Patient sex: M
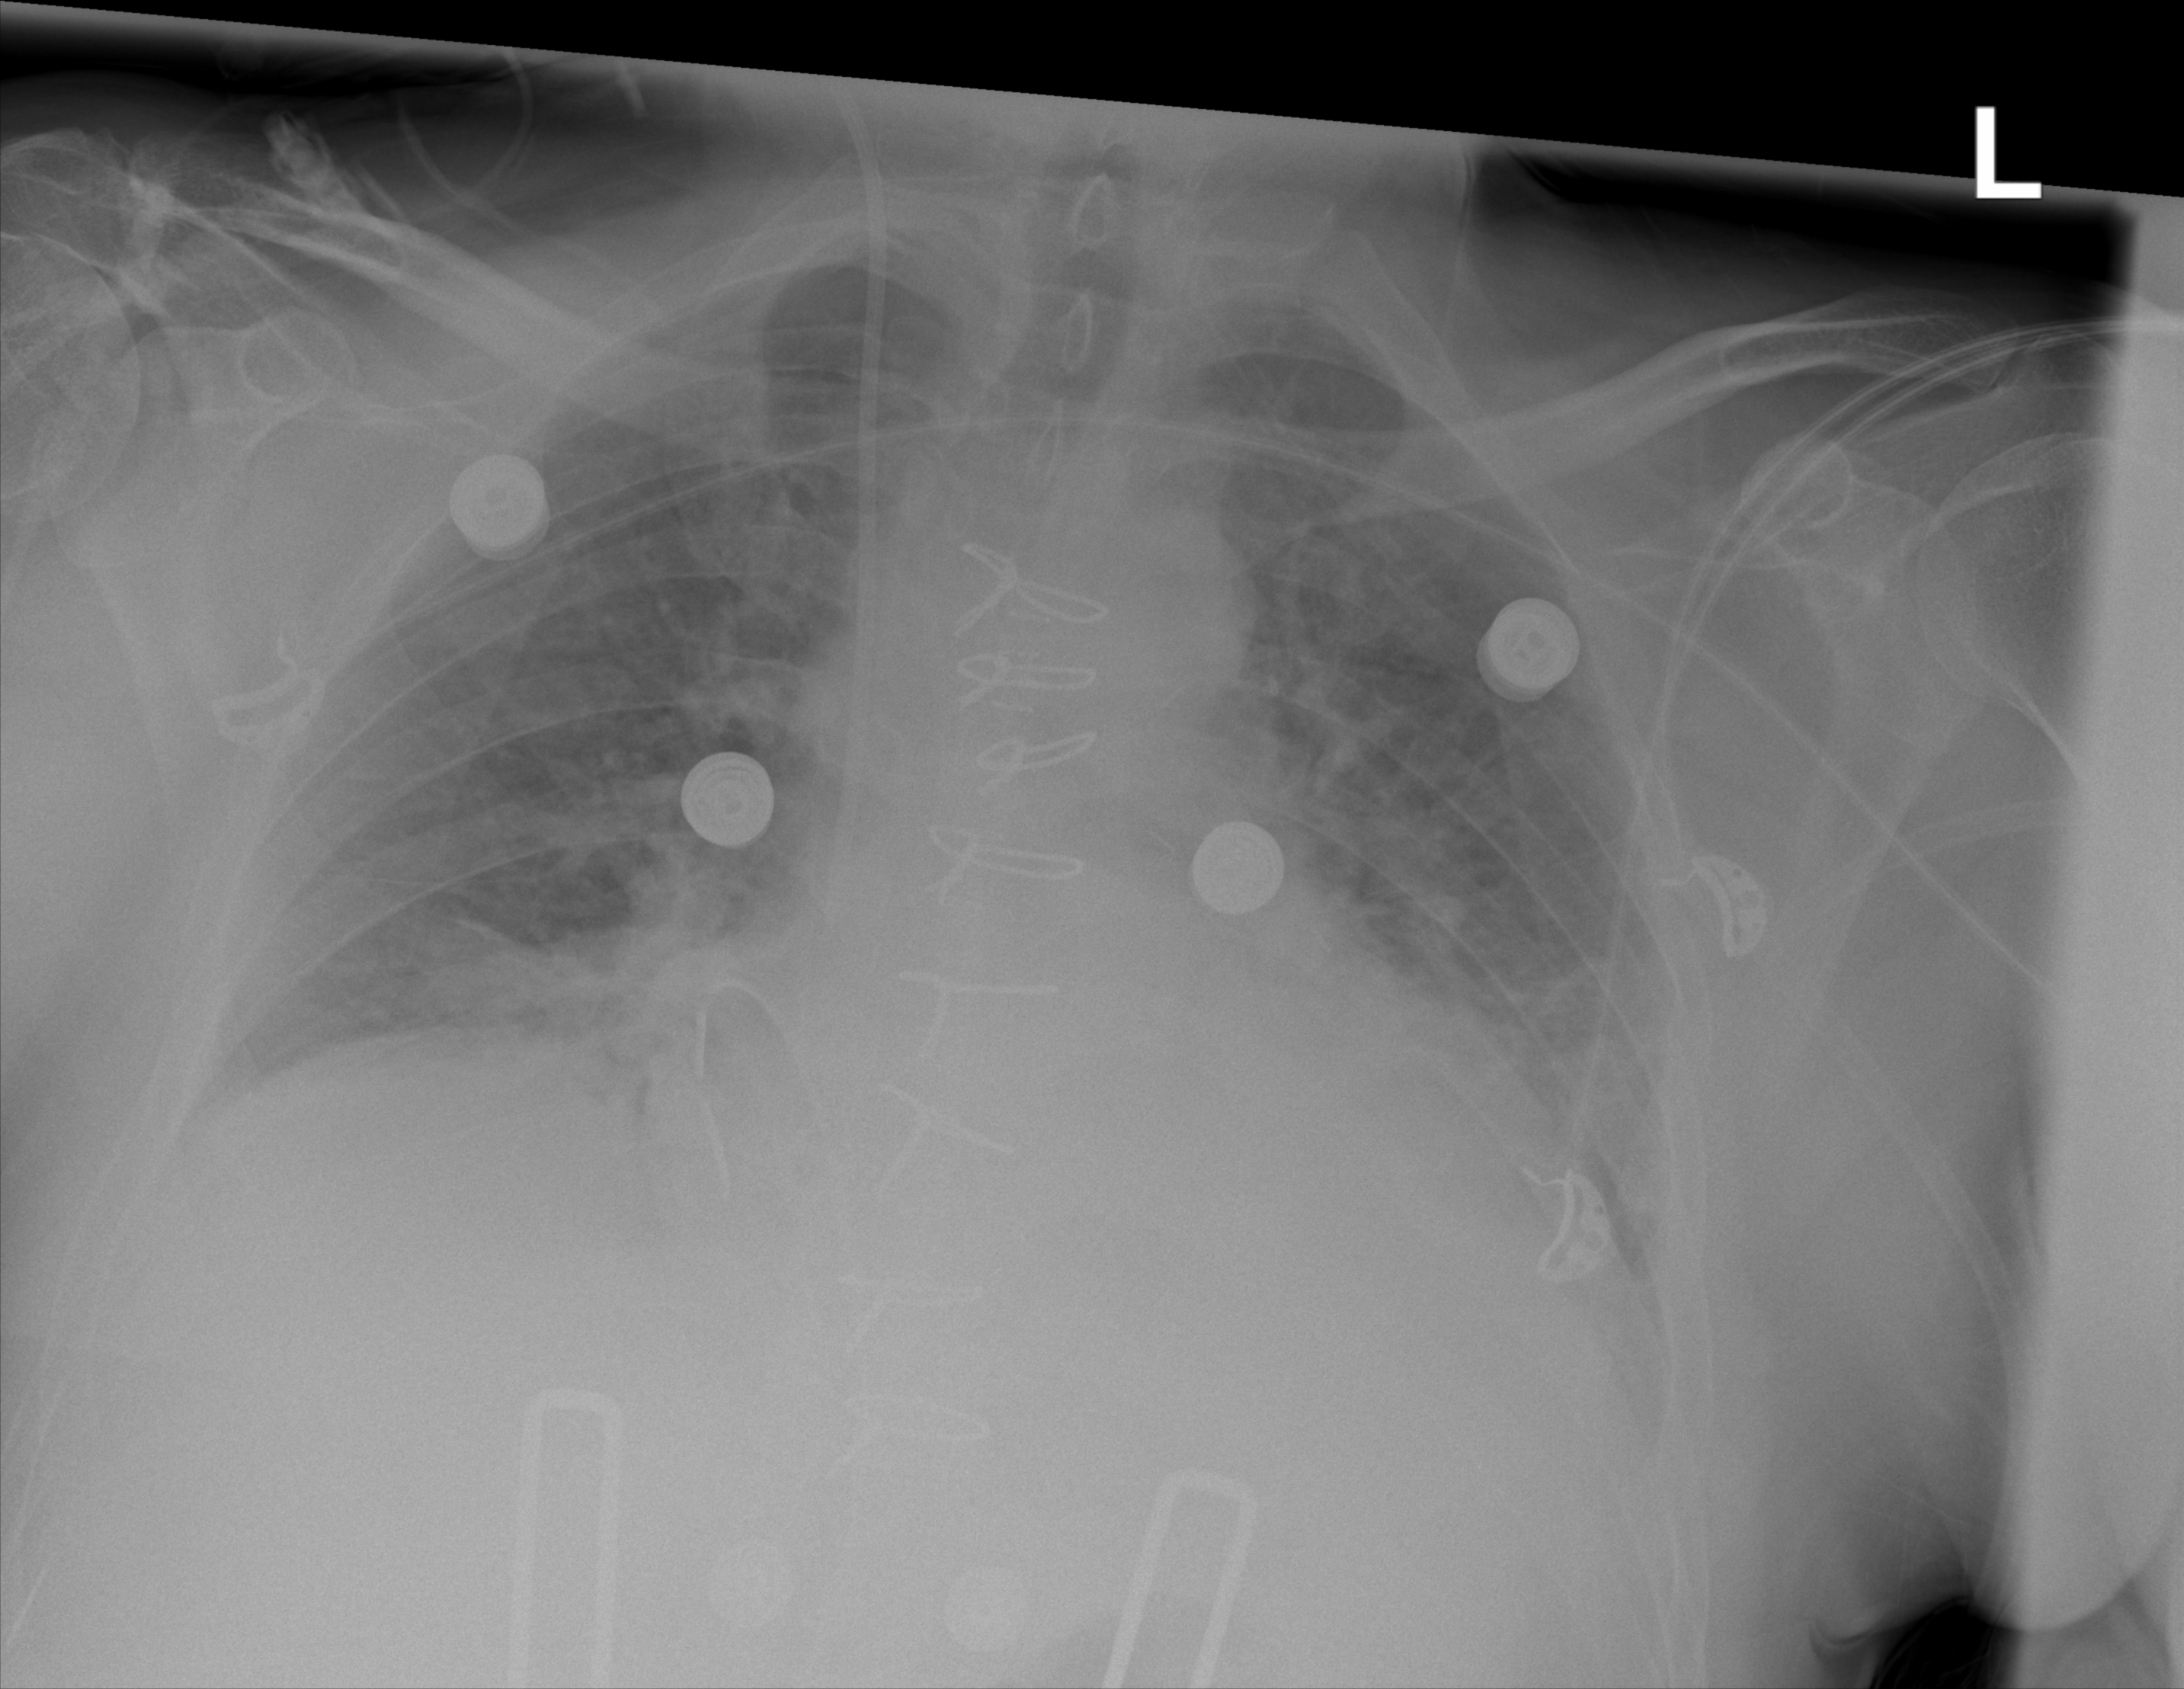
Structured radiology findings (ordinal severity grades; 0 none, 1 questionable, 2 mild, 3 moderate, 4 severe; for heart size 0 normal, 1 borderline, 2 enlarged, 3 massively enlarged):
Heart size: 2
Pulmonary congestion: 1
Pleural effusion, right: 1
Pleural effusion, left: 2
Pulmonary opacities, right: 2
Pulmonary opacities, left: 2
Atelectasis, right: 1
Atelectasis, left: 2